Field crop: maize
Growth stage: 2
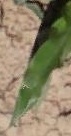
Species: maize